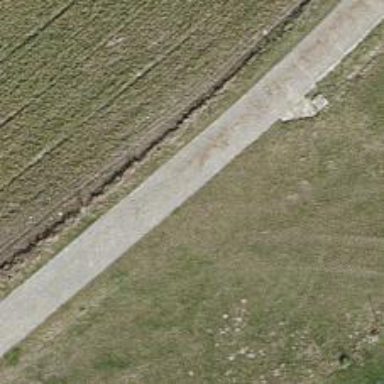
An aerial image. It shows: Agricultural track with grade1 quality surface.